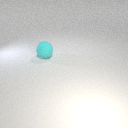
large cyan rubber sphere